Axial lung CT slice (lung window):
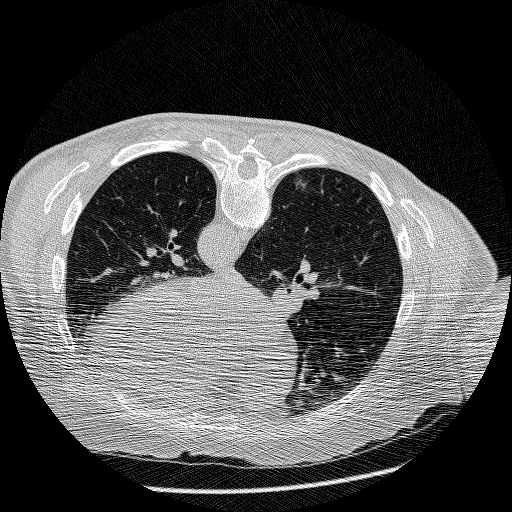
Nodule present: yes
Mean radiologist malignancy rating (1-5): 5